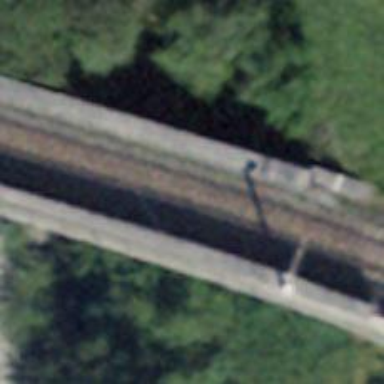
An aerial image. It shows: Single-track railway bridge with electrified contact line. It serves as spur service.